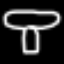
Label: mushroom